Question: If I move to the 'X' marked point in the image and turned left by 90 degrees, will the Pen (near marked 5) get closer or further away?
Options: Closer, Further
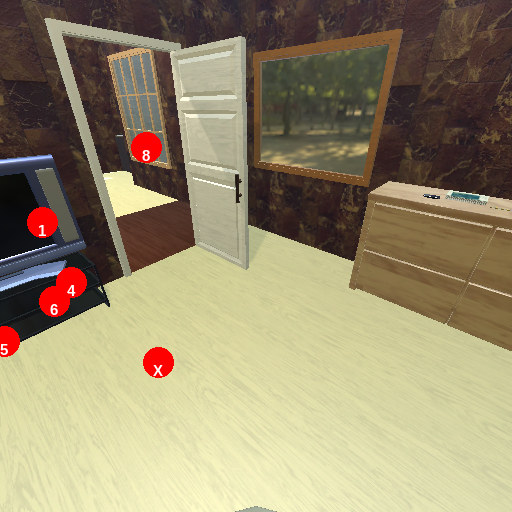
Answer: Closer